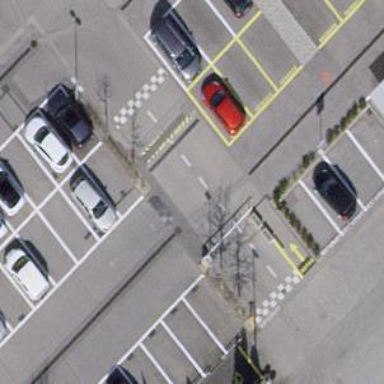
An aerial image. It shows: Parking aisle designated as service road.